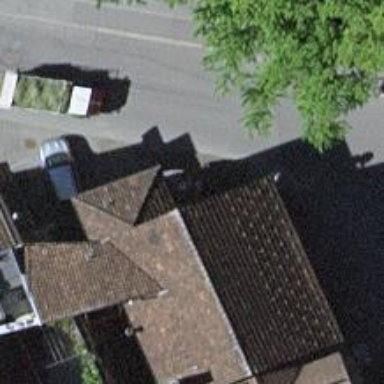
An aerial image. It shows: Restaurant.